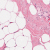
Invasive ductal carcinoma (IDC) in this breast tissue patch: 0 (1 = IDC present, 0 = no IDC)